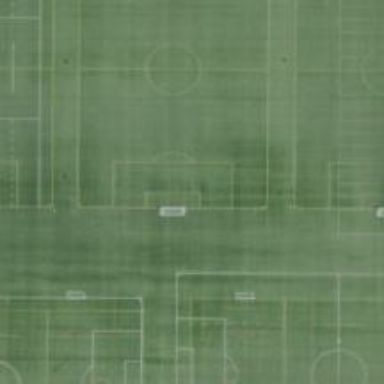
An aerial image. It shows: Soccer pitch for leisure land activities.